Field crop: maize
Growth stage: 2
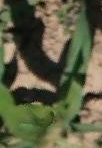
Species: maize